Question: I have a custom cell with a UITextfield inside.
This cell have different behaviors for different type of models.
For example, i can have a model to present a number or other to present a date.
If is a number, it only can introduce numbers, if it's a date when the user start to type on the textfield, a uipicker appear to select the date.
In the method cellForRow I set the textfield's delegate to the model witch will implement each behavior for the cell.
'''
- (UICollectionViewCell *)collectionView:(UICollectionView *)collectionView cellForItemAtIndexPath:(NSIndexPath *)indexPath
{
//Get Element
SuperElement * elem = [self.arrayFields objectAtIndex:indexPath.row];
//Get Cell of the element
SuperCell *cell = (SuperCell*)[elem returnCellForCollectionView:collectionView andIndexPath:indexPath];
return cell;
}
'''
'''
-(UICollectionViewCell*)returnCelForCollectionView:(UICollectionView*)collectionView andIndexPath:(NSIndexPath*)indexPath{
SuperCell *cell = [collectionView dequeueReusableCellWithReuseIdentifier:[SuperCell reuseIdentifier]
forIndexPath:indexPath];
cell.textField.text = self.value;
cell.textField.delegate =self;
return cell; }
-(BOOL)textFieldShouldBeginEditing:(UITextField *)textField{
//code to show picker
}
'''
'''
-(UICollectionViewCell*)returnCelForCollectionView:(UICollectionView*)collectionView andIndexPath:(NSIndexPath*)indexPath{
SuperCell *cell = [collectionView dequeueReusableCellWithReuseIdentifier:[SuperCell reuseIdentifier]
forIndexPath:indexPath];
cell.textField.text = self.value;
cell.textField.delegate =self;
return cell;
}
- (BOOL)textField:(UITextField*)textField shouldChangeCharactersInRange:(NSRange)range replacementString:(NSString*)string
{
//reg to accept only numbers
}
'''
My problem is when the table is reloaded, for example when the user start editing the textfield a date picker appears in a number of model.
In my custom cell i try to clean when it will be reused, but no effect
'''
-(void)prepareForReuse{
[super prepareForReuse];
[self.textField resignFirstResponder];
self.textField.delegate = nil;
}
'''
Any ideas?
Thanks in advance
# Edit
If i set the inputView of the textfield to nil in the prepareForReuse' method
'''
self.textField.inputView = nil;
'''
the picker don't appear. However i am adding a "Done" button in the datePicker, and that button still appear.
# Edit 2
To remove the done button, just clean the inputAcessoryView of the textField
self.textField.inputAcessoryView = nil;

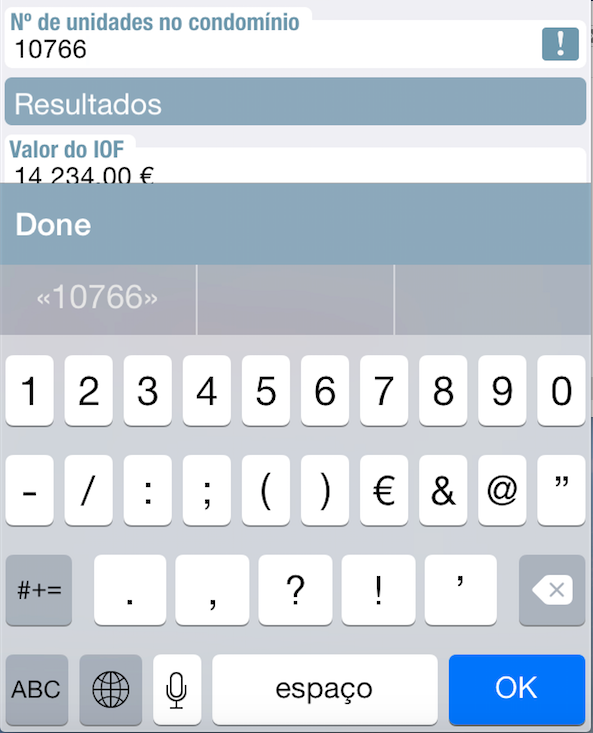
Answer: You should use 'texfields' property 'inputView', to set input mode. When you are setting delegate to nil, this property remains unchanged, so does the behaviour which you want to get rid off.
Documentation states:
> If the value in this property is nil, the text field displays the standard system keyboard when it becomes first responder. Assigning a custom view to this property causes that view to be presented instead.The default value of this property is nil.
Example:
'''
-(UICollectionViewCell*)returnCelForCollectionView:(UICollectionView*)collectionView andIndexPath:(NSIndexPath*)indexPath {
SuperCell *cell = [collectionView dequeueReusableCellWithReuseIdentifier:[SuperCell reuseIdentifier]
forIndexPath:indexPath];
cell.textField.text = self.value;
cell.textField.delegate =self;
UIDatePicker *datePicker = [[UIDatePicker alloc] init];
datePicker.datePickerMode = UIDatePickerModeDate;
cell.textField.inputView = datePicker;
return cell; }
'''